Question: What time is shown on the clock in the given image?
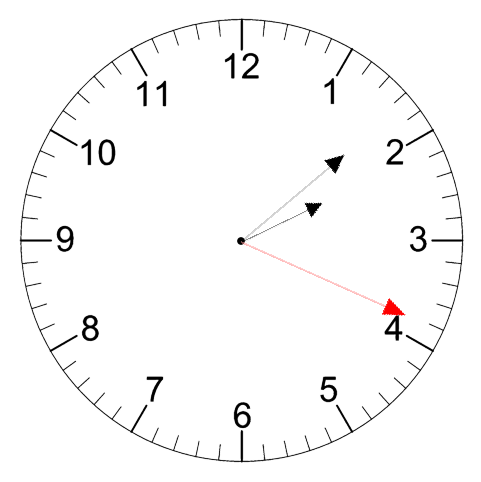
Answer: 02:08:19